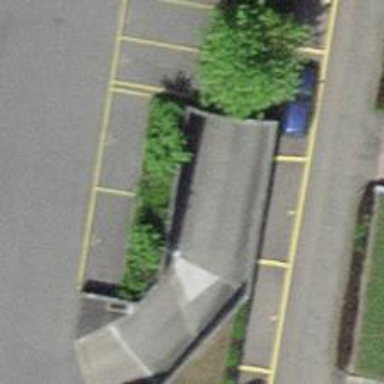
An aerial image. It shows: Parking entrance.